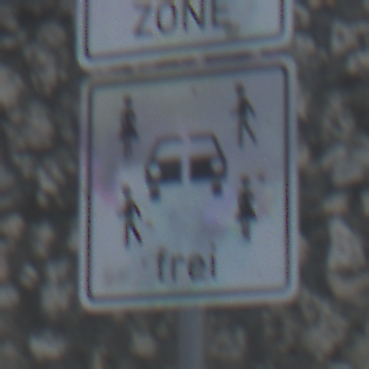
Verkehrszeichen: CarsharingfahrzeugeFrei
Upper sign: BeginnEingeschraenktesHalteverbotZone
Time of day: MorningAfternoon
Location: Outdoor (Suburban)
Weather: PartlyCloudy
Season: NotSpecified
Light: Natural